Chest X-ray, PA view. Patient: 48 years old, sex F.
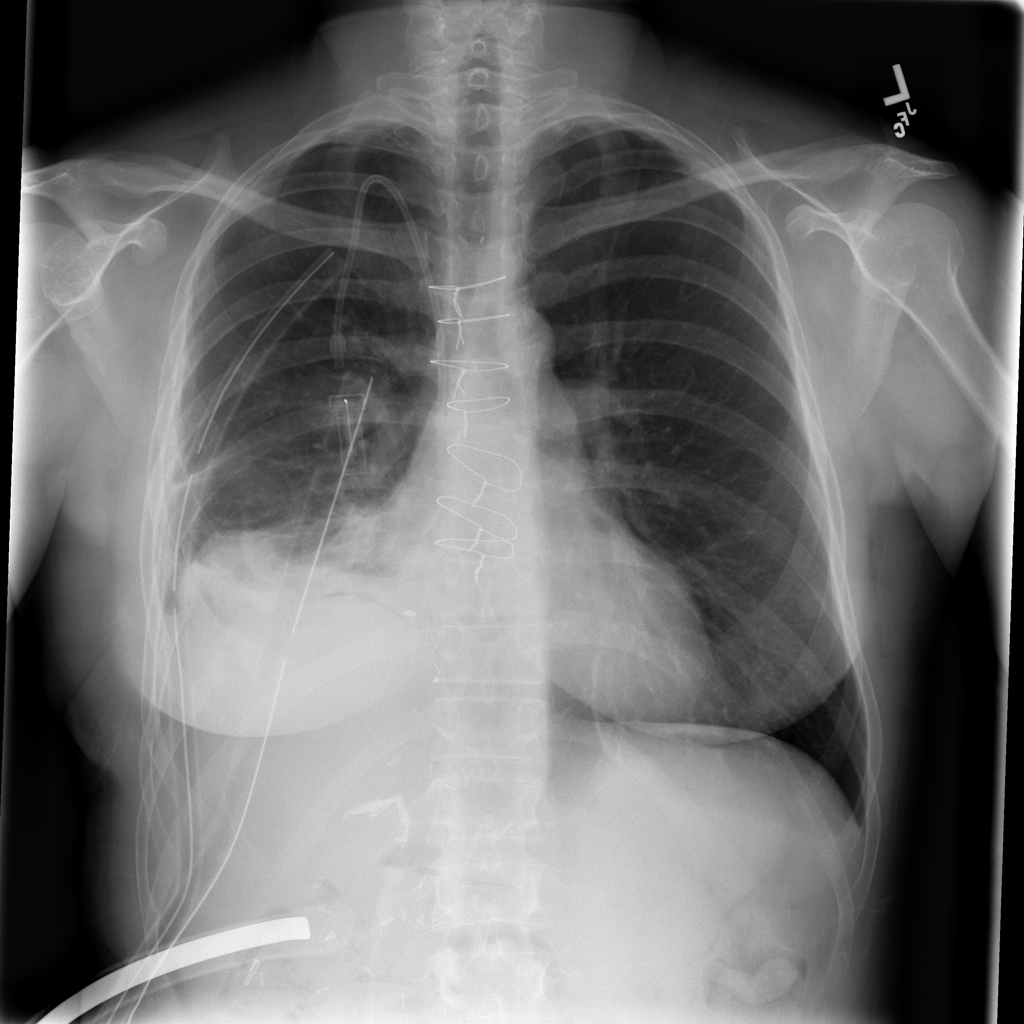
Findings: Pneumothorax